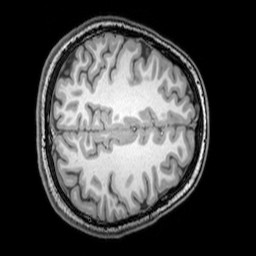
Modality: T1w
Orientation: axial
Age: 24
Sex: female
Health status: healthy
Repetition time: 0.081 s
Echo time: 0.037 s